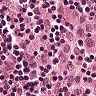
Metastatic tissue present: no